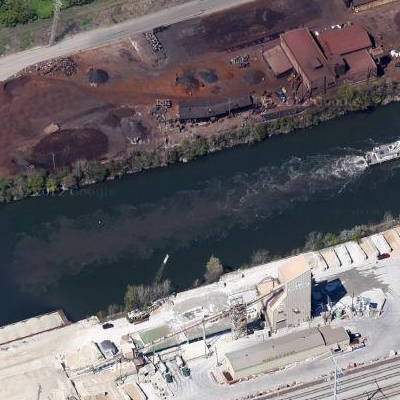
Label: RiverLake